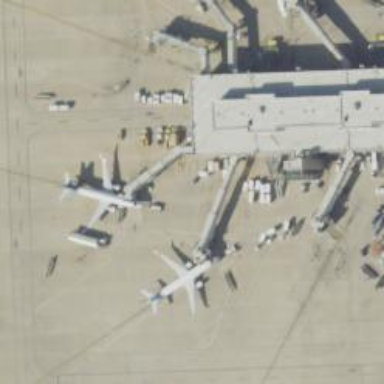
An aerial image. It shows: Airport gate.